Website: crate-barrel
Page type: account-dashboard
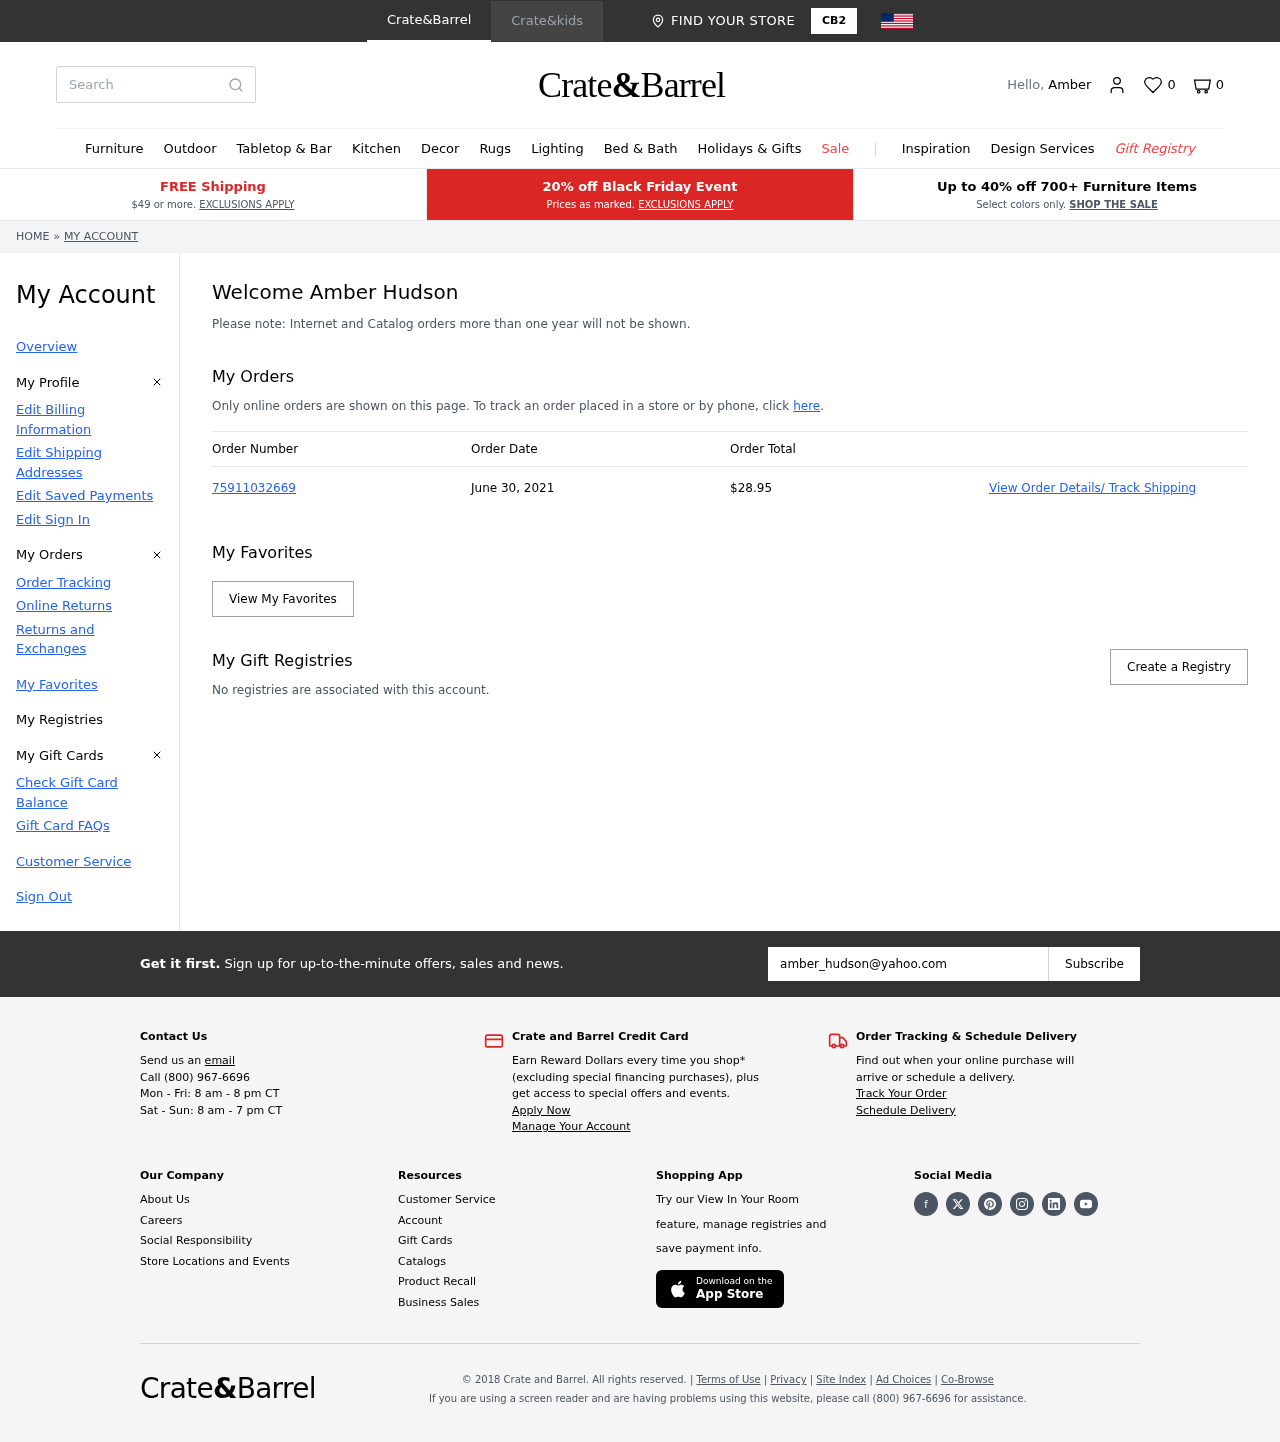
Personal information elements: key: PII_EMAIL
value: amber_hudson@yahoo.com
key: PII_FIRSTNAME
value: Amber
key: PII_FULLNAME
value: Amber Hudson
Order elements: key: ORDER_NUM_ITEMS
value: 0
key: ORDER_NUMBER
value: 75911032669
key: ORDER_DATE
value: June 30, 2021
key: ORDER_TOTAL
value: $28.95
Search elements: key: HEADER_SEARCH
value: Search
Other elements: key: FAVORITES_COUNT
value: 0